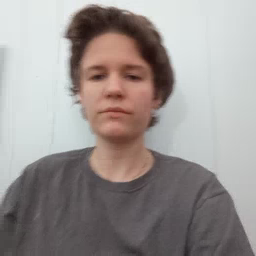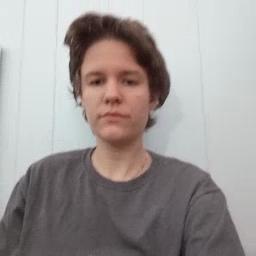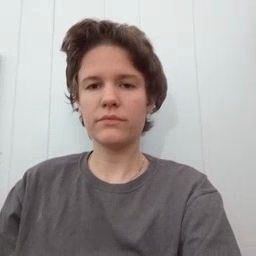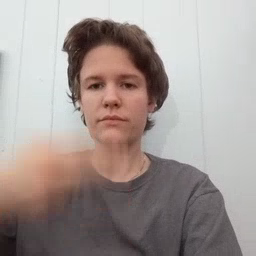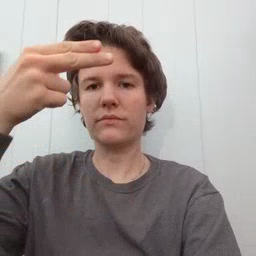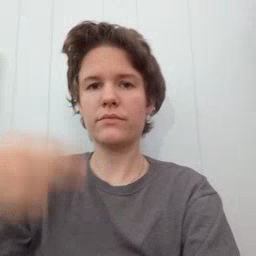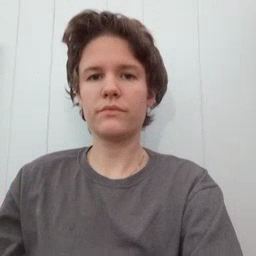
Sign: high